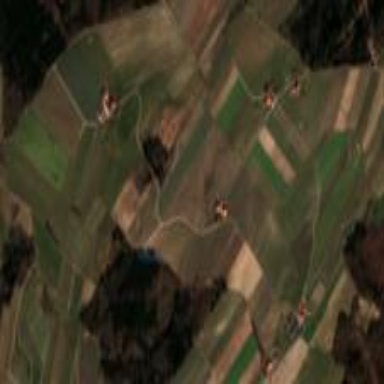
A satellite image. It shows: Picturesque farmland scene.